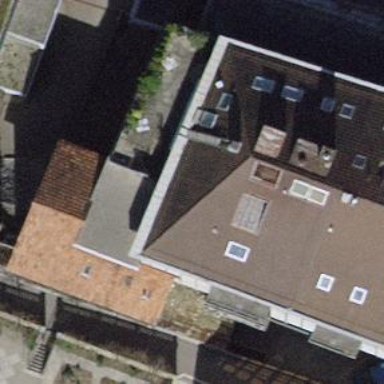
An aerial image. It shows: Building with gabled roof. The roof orientation is across.